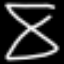
Label: hourglass